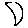
Label: moon